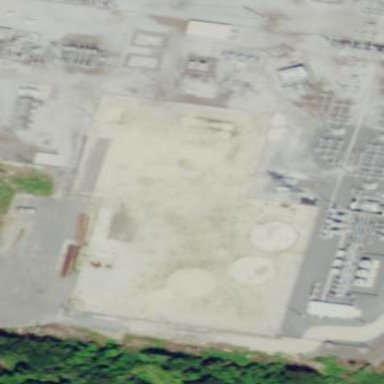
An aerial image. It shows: Substation surrounded by fence.